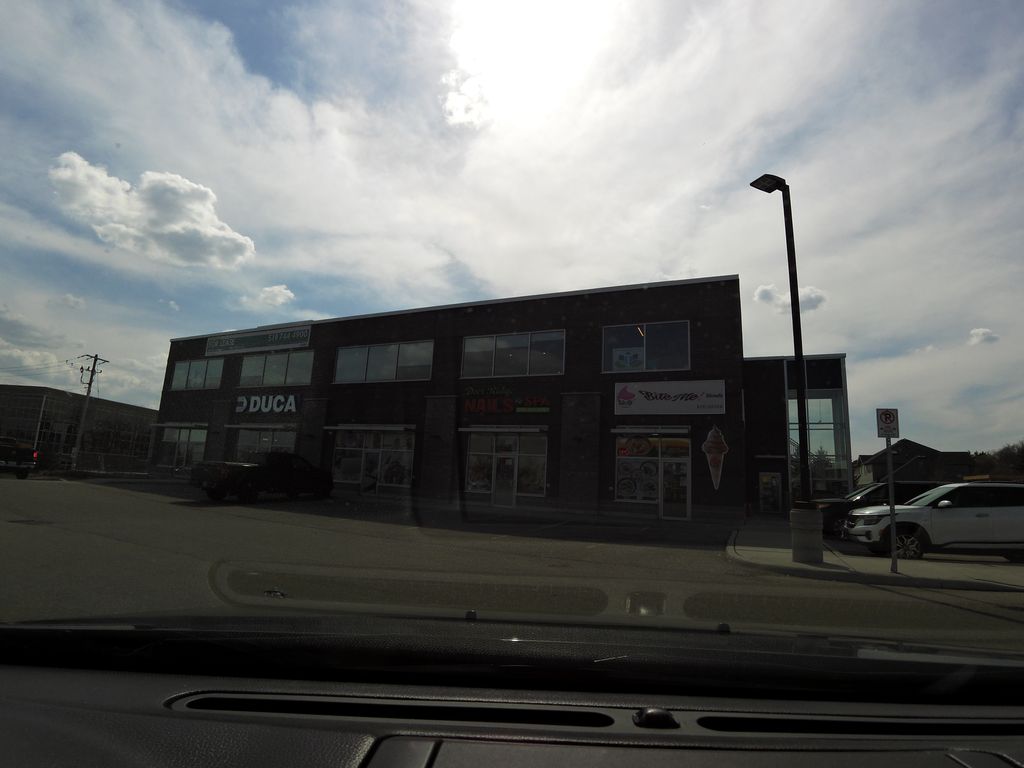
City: kitchener-waterloo